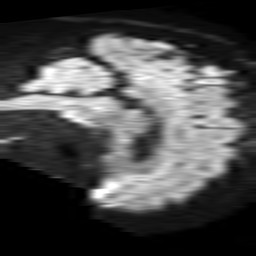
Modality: TRACE
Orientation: sagittal
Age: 58
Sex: male
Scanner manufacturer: philips
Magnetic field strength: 1.5 T
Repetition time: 4.6 s
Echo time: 0.08631 s